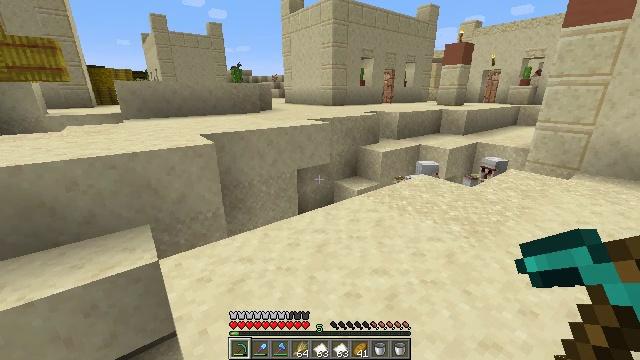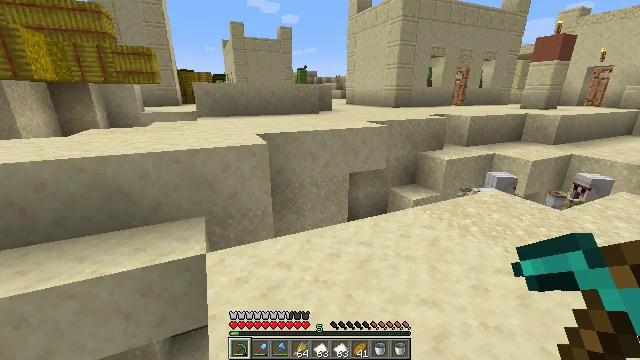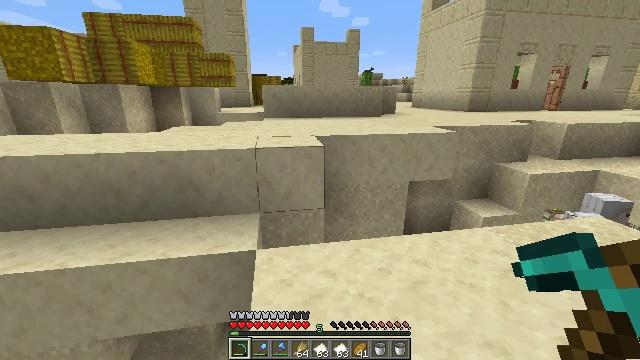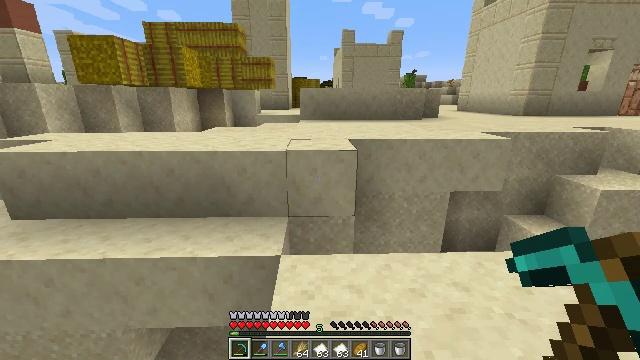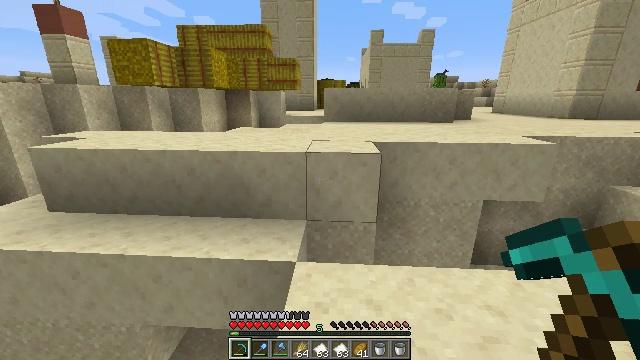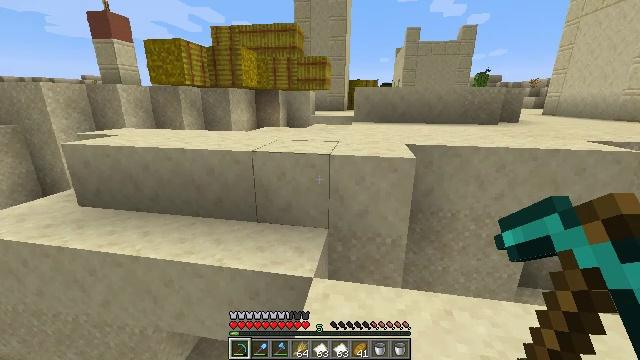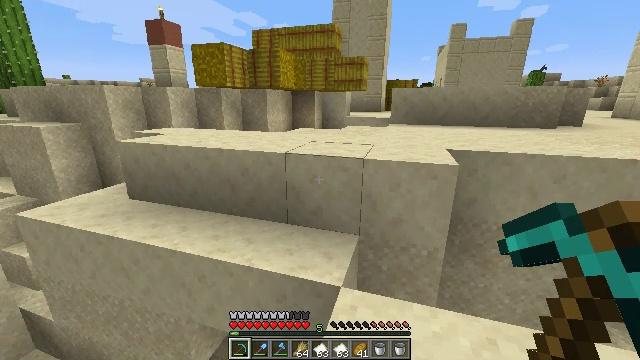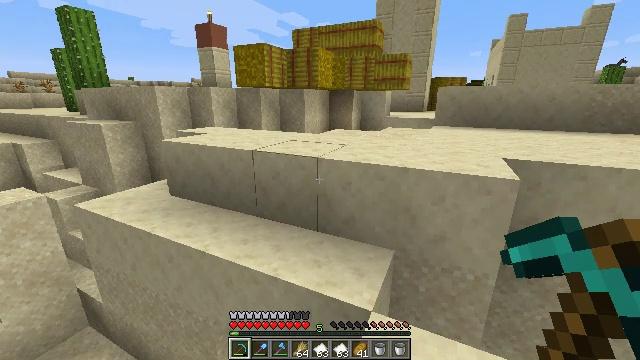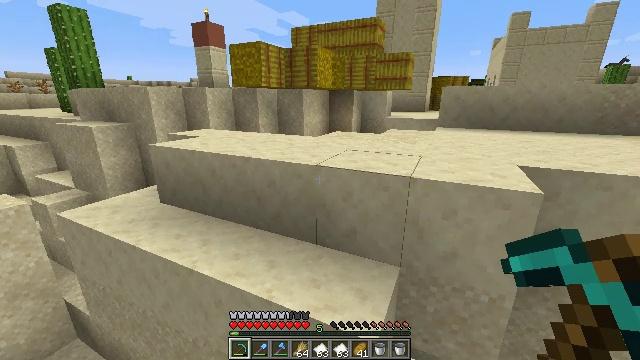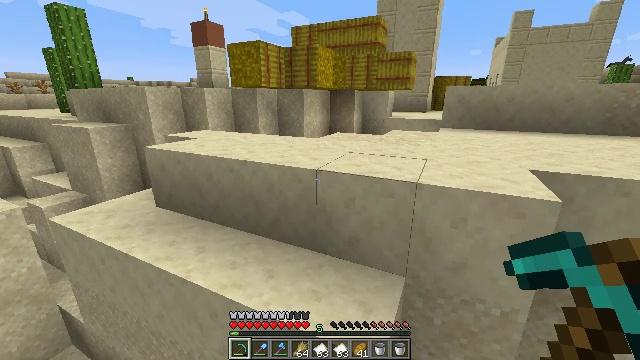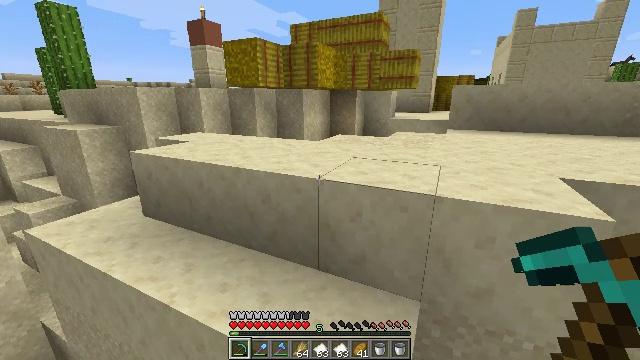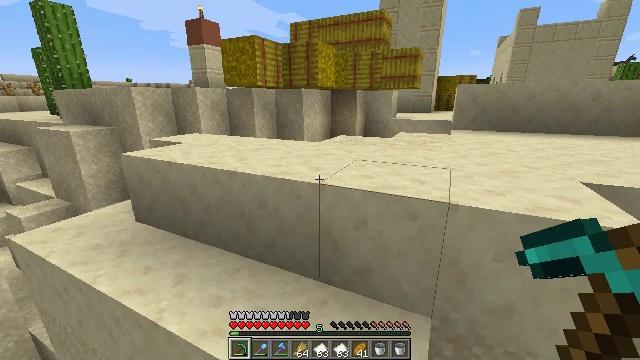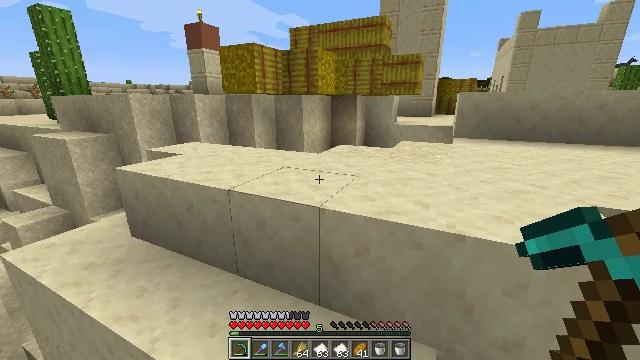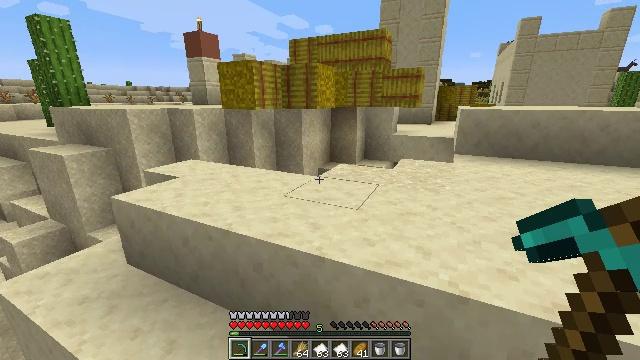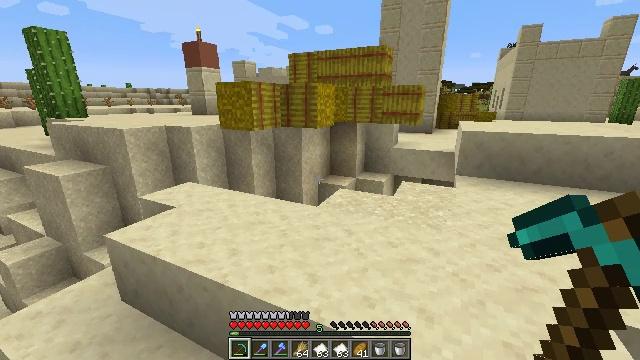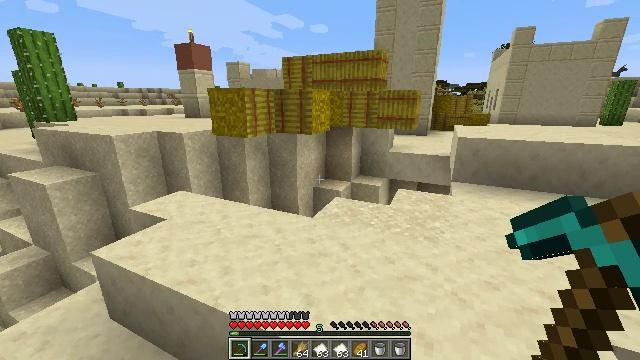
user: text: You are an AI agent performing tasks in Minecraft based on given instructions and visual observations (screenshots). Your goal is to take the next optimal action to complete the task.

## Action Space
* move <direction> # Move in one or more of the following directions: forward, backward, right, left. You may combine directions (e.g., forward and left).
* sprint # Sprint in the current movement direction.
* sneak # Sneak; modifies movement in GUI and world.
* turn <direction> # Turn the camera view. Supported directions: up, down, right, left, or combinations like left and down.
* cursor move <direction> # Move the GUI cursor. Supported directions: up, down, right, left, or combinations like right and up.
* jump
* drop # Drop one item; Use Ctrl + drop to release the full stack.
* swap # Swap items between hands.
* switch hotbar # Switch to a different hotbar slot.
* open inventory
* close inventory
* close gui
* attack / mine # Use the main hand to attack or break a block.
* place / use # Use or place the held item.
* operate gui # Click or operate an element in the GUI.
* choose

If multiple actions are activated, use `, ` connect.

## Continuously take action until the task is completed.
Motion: motion action
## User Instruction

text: Gather hay blocks from the farm.
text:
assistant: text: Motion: move forward, turn left
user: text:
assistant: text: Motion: move forward, turn left
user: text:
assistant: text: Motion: move forward, turn left
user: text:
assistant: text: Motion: move forward, turn left
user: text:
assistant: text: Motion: move forward, turn left
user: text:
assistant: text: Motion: move forward, turn left
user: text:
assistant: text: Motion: move forward, turn left
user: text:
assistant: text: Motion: move forward
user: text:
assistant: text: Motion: move forward
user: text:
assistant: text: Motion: move forward
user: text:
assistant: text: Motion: move forward
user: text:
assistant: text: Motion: move forward, jump
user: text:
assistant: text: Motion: move forward, jump
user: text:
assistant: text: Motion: move forward, jump
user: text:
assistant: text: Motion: move forward, turn right, jump
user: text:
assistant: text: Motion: move forward, turn right, jump
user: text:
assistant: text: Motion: move forward, turn right
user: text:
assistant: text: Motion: move forward, turn right
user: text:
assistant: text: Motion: move forward, turn right
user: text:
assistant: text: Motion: move forward, turn right
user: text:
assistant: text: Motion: move forward, turn right
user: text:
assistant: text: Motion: move forward, turn right
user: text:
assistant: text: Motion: move forward, turn right
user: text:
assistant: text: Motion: move forward and move left, turn right
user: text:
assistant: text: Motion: move forward and move left, turn right and down, jump
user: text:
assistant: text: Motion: move forward and move left, turn right and down, jump
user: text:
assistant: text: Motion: move forward and move left, turn right and down, jump
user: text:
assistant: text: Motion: move forward and move left, turn right and down, jump
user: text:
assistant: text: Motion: move forward and move left, turn right and down, jump
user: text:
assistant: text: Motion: move forward and move left, jump